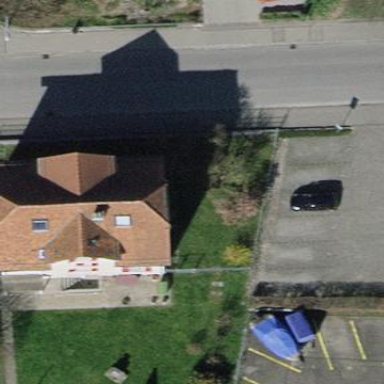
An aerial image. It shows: House with half-hipped roof shape.